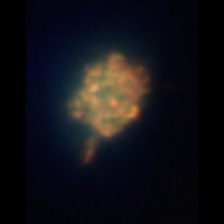
Taxon: Unknown_detritus
Group: Unknown